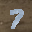
Label: 7